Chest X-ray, PA view. Patient: 56 years old, sex F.
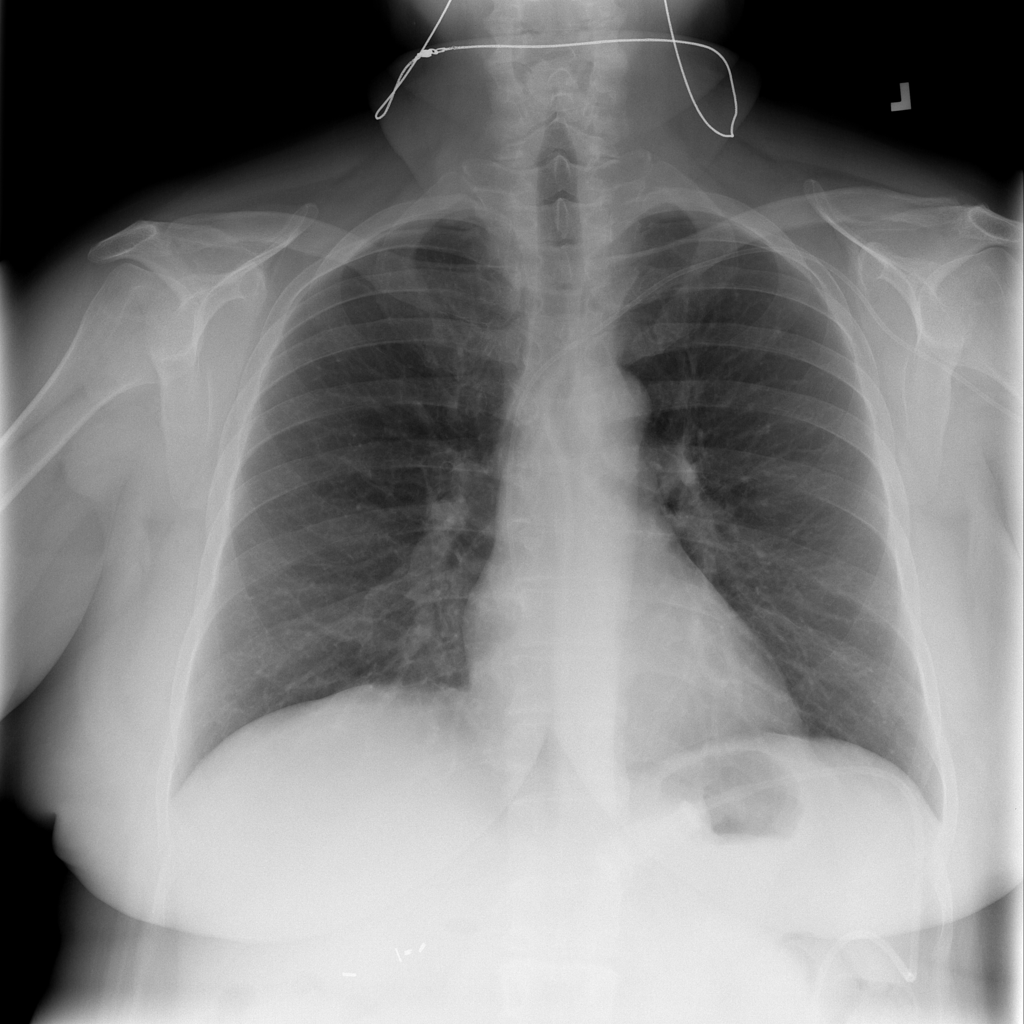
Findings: No Finding